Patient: sex M, age 29
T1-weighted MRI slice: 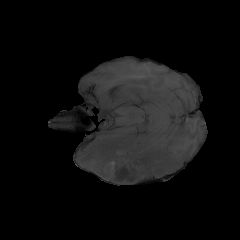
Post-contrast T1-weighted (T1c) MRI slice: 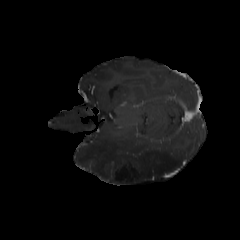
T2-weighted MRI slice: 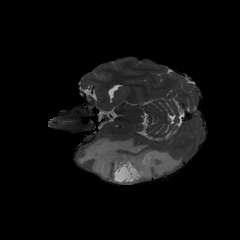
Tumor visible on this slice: yes
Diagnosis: Astrocytoma, IDH-mutant
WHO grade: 4